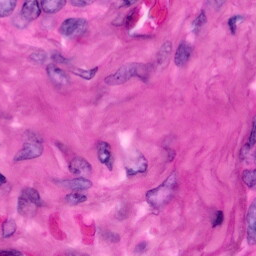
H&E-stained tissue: Pancreatic